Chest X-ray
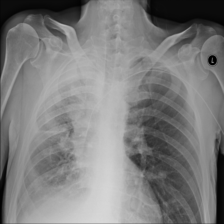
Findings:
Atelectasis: negative
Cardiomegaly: negative
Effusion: negative
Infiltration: negative
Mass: negative
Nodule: negative
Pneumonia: negative
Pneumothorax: negative
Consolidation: negative
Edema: negative
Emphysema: negative
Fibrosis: negative
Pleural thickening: negative
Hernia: negative